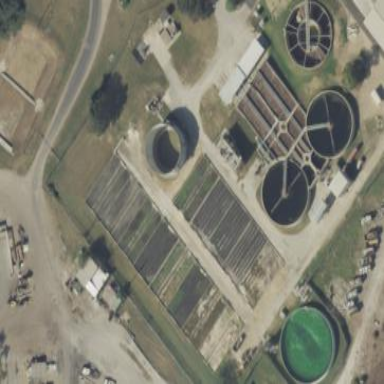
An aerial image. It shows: View of wastewater plant.